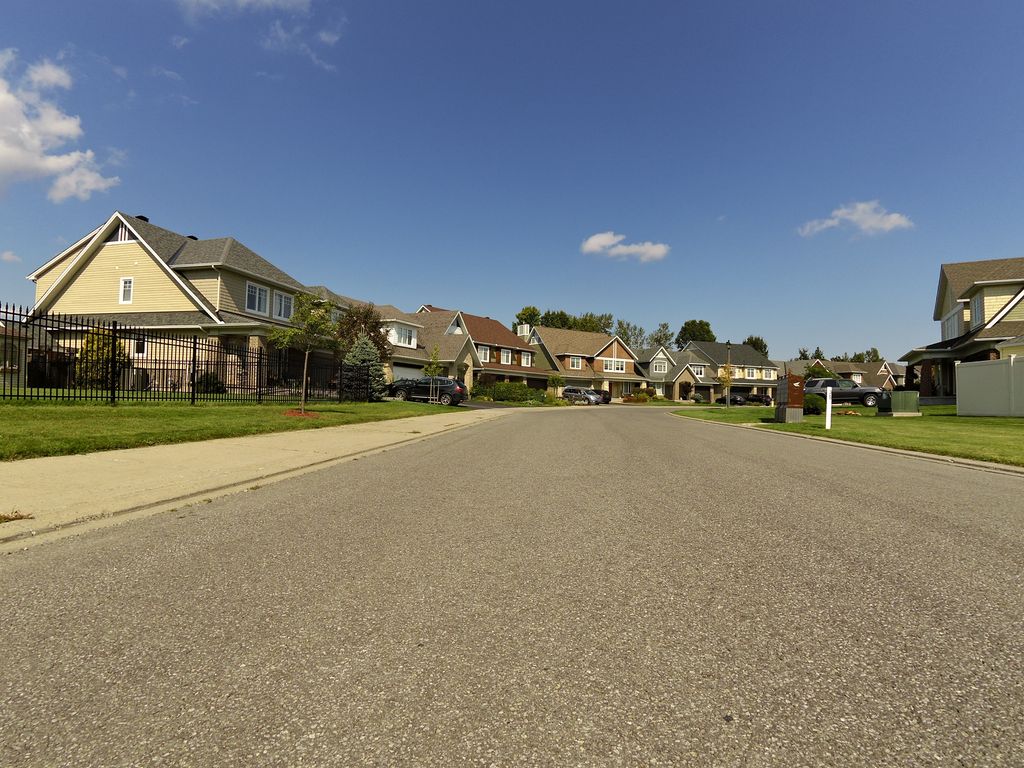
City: ottawa-gatineau